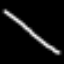
Label: line